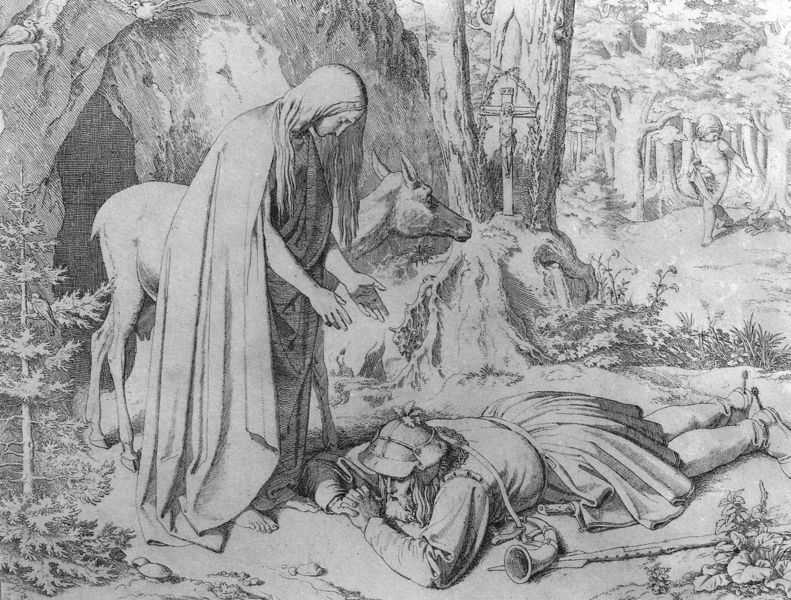
Titel: Bilder zu Tiecks Genovefa
Künstler: Joseph Führich
Institution: Privatbesitz
Schlagwörter: blätter, felsen, laub, mann, umhang, weiß, bäume, blumen, frau, grau, schwarz, zeichnung, tier, tiere, bart, kleidung, horn, hände, figur, haare, kutte, mantel, kind, pflanzen, höhle, wald, esel, fels, monochrom, idylle, liegend, barfuss, kreuz, druck, radierung, jäger, reh, einfarbig, sage, märchen, müde, leigend, anbetung, kutt, waldhorn, müd, #gürtel